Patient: sex F, age 68
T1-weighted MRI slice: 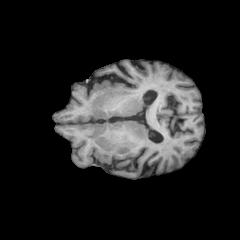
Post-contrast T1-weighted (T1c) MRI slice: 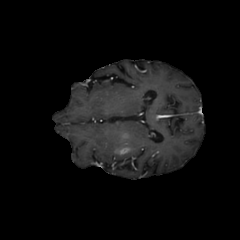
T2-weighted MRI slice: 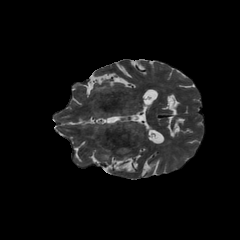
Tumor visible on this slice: yes
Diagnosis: Glioblastoma, IDH-wildtype
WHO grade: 4